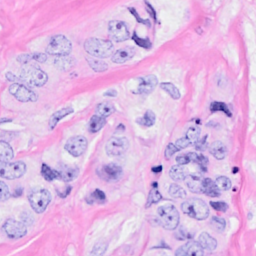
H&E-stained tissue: Breast